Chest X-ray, PA view. Patient: 3 years old, sex M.
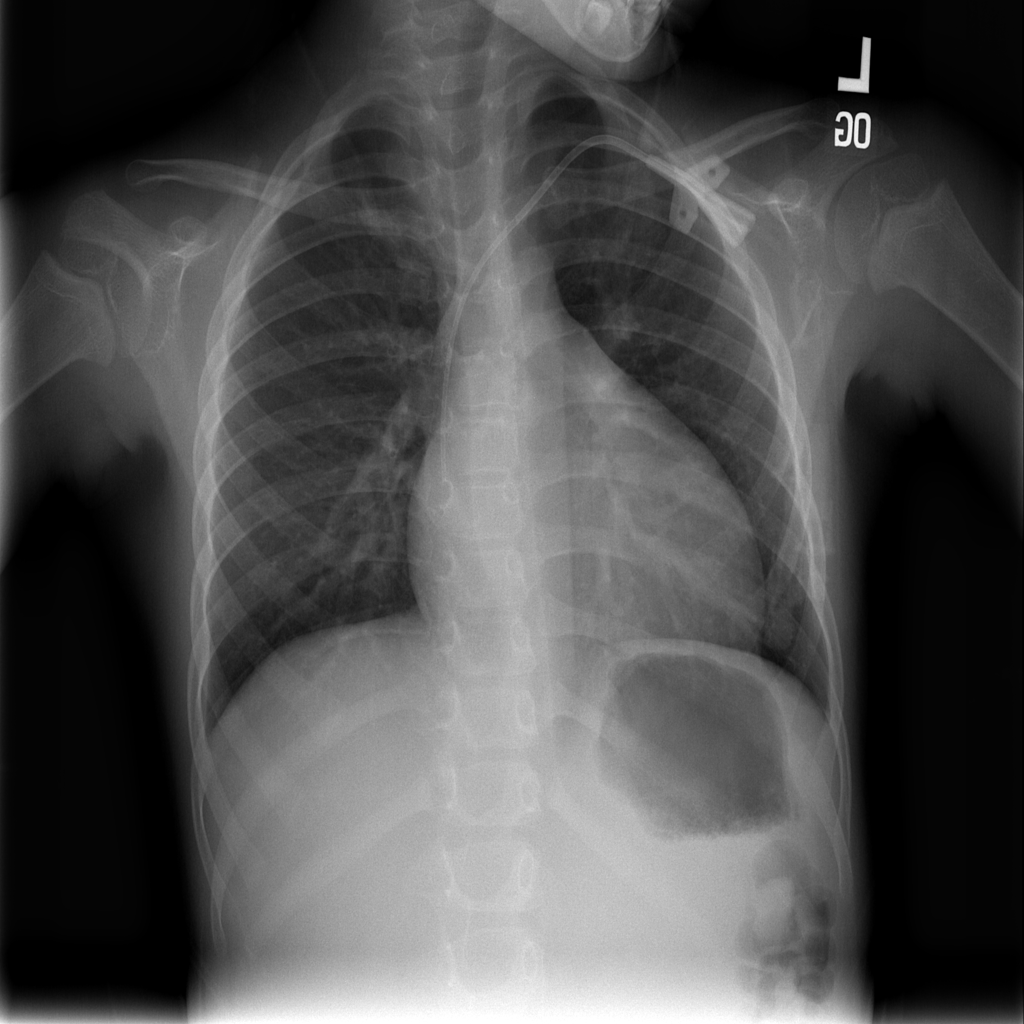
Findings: No Finding